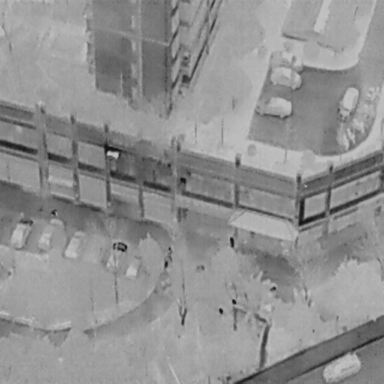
There are six Cars in the infrared image.